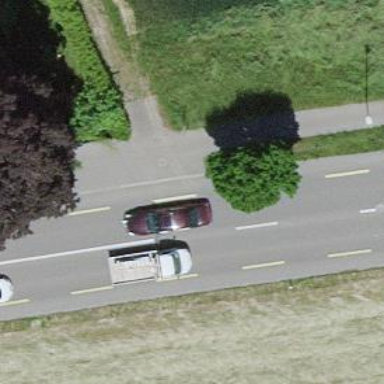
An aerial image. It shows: Primary highway with designated cycle lane.